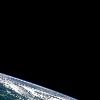
Label: space